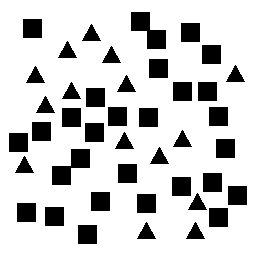
Squares: 29
Triangles: 15
Stars: 0
Total shapes: 44